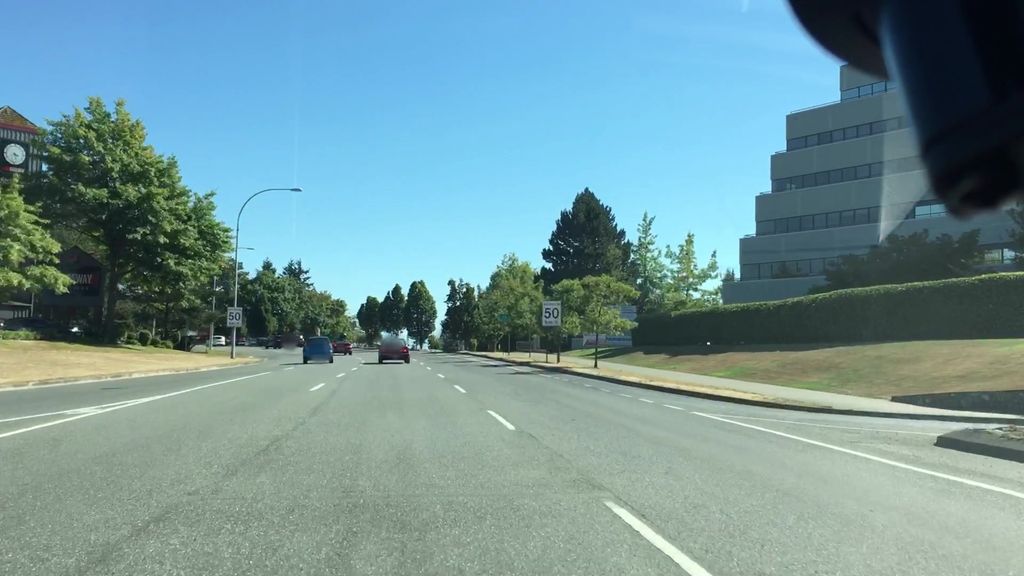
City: victoria